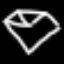
Label: diamond